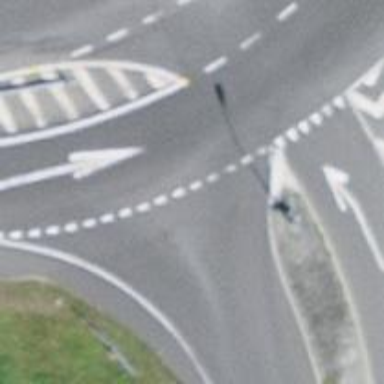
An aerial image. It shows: Tertiary road suitable for motor vehicles.